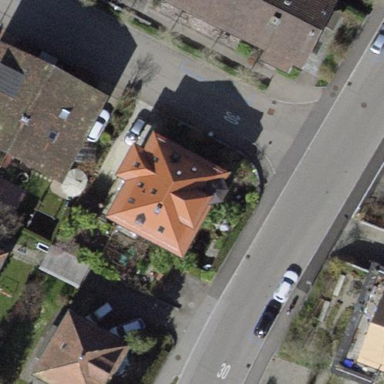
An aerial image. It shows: Detached building.